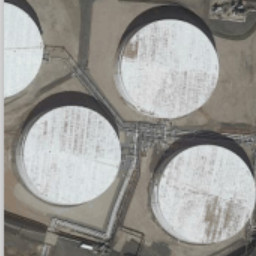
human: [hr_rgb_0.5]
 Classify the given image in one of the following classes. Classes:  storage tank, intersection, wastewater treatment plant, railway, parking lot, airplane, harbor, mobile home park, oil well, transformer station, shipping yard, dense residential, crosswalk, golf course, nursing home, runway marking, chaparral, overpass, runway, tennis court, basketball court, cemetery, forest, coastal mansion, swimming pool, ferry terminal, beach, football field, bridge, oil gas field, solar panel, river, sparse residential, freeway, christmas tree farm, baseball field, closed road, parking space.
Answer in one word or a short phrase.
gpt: storage tank